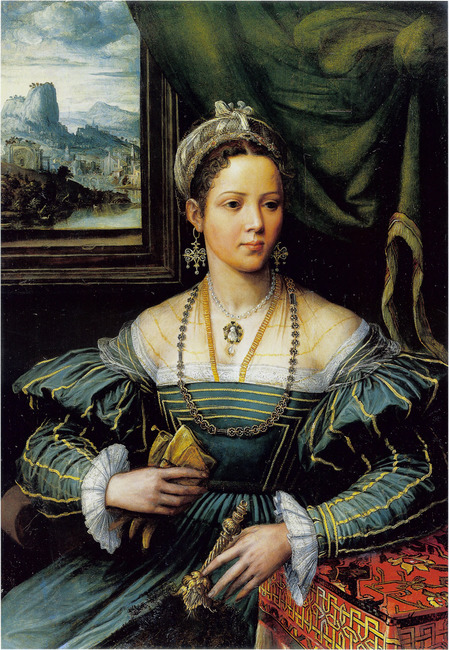
Title: Portrait of a woman
Artist: attributed to Pieter de Kempener For a large number of attributions to other artists, Sander 2004, p. 330-334NB: in the caption in the Städel Museum seen in October 2021 it is attributed to the same hand that painted the portrait of Marco Bracci and Cardinal Ippolito de' Medici in the National Gallery, London (NG20). That picture is there attributed to Girolamo da Carpi
Earliest date: 1527
Latest date: 1536
Genre: painting
Iconography: Gloves
Keywords: woman's portrait, sitting, head to the right, fan, glove/gloves in hand, pendant earring, necklace, locket, background view of landscape, curtain, table carpet